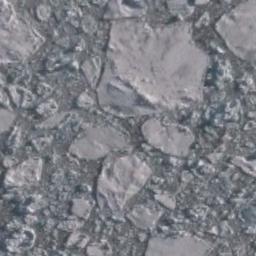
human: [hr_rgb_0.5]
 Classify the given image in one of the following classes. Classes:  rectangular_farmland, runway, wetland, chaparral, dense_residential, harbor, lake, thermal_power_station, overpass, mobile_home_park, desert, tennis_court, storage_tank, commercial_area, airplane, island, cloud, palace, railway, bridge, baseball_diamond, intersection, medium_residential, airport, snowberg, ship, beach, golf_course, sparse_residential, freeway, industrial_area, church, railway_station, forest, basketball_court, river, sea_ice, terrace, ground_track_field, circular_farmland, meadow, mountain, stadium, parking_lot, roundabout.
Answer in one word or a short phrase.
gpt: sea_ice